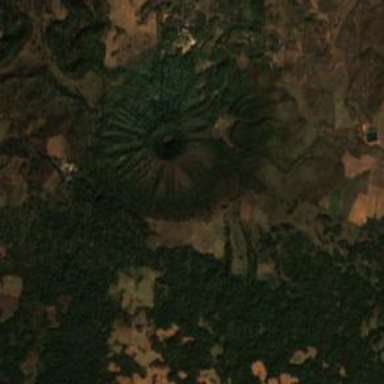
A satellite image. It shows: Majestic volcano in its natural form.